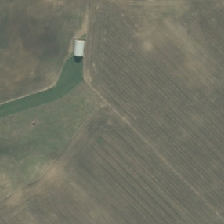
Land cover: shortrotation_cropland